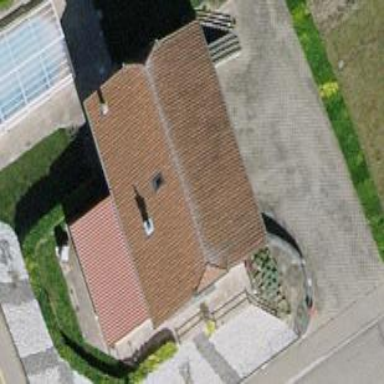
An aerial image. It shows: Detached building with gabled roof.